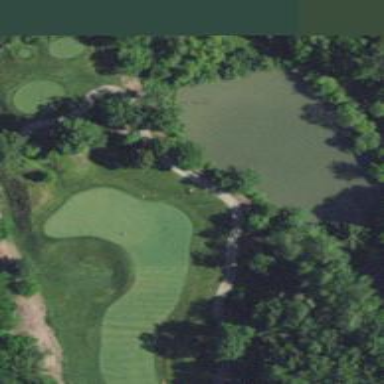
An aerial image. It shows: Water hazard on golf course.